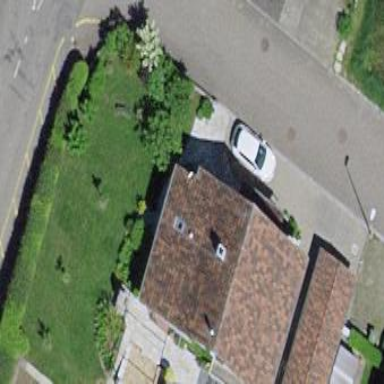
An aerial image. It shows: Detached building with saltbox roof shape.